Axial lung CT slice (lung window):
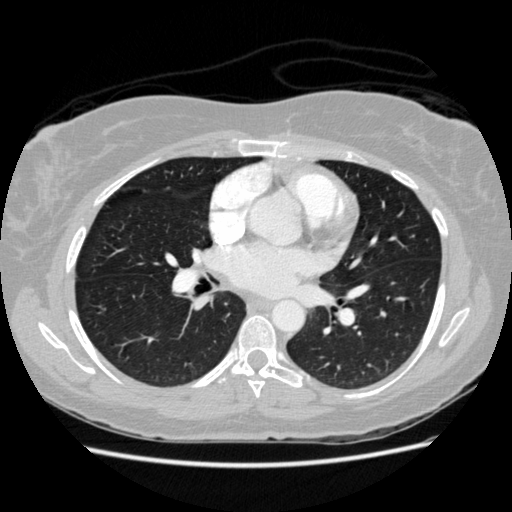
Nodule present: no